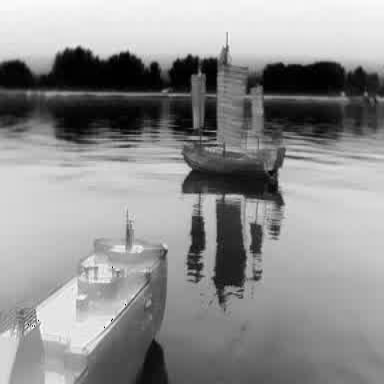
There are two objects shown in the infrared image, including a container_ship, and a sailboat.